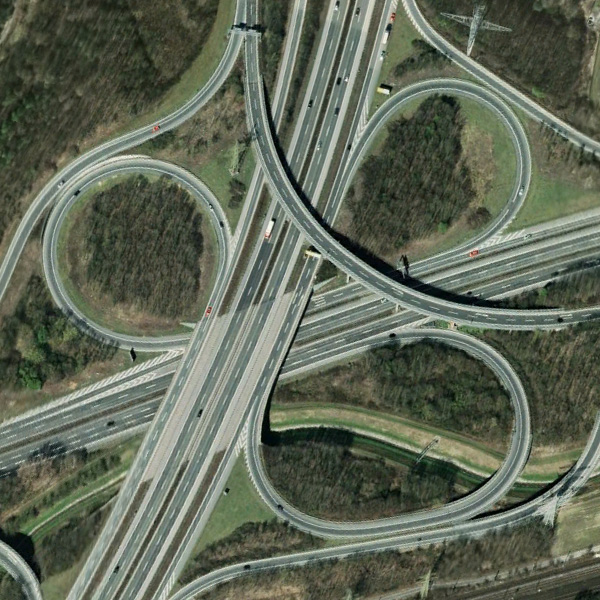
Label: Viaduct